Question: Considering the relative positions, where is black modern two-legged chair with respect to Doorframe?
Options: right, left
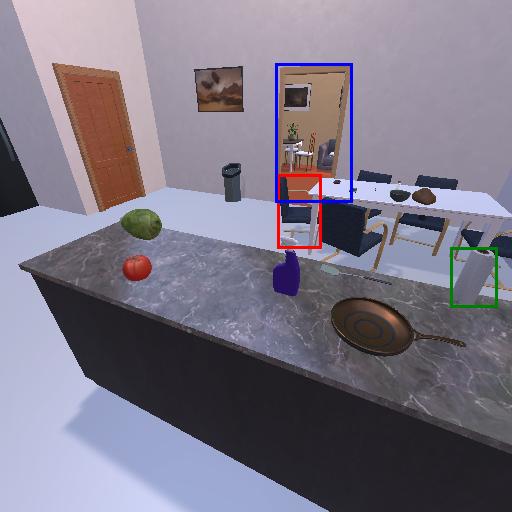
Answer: right